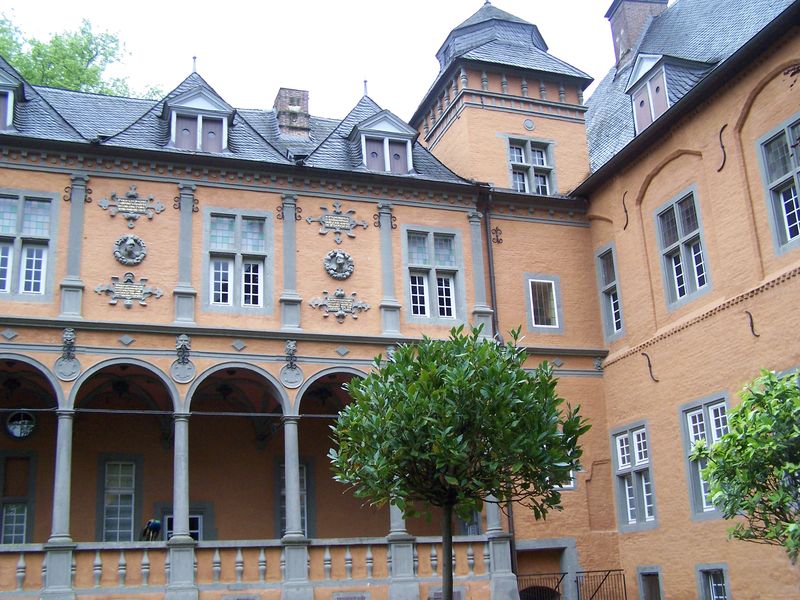
Titel: Schloss Rheydt
Standort: Mönchengladbach-Rheydt (EU - NRW)
Schlagwörter: baum, himmel, fenster, grau, säulen, dach, gebäude, haus, rot, schloss, architektur, gitter, rosa, fensterläden, kreis, turm, relief, mauer, hof, frühling, foto, bögen, arkade, fensterladen, innenhof, loggia, veranda, dachfenster, gauben, arkaden, wappen, schiefer, laubengang, bauwerk, lisenen, mansardendach, zwerchhaus, mehrstöckig, bleiverglasung, 1590, zwe, 1610, elgebäude